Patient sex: M
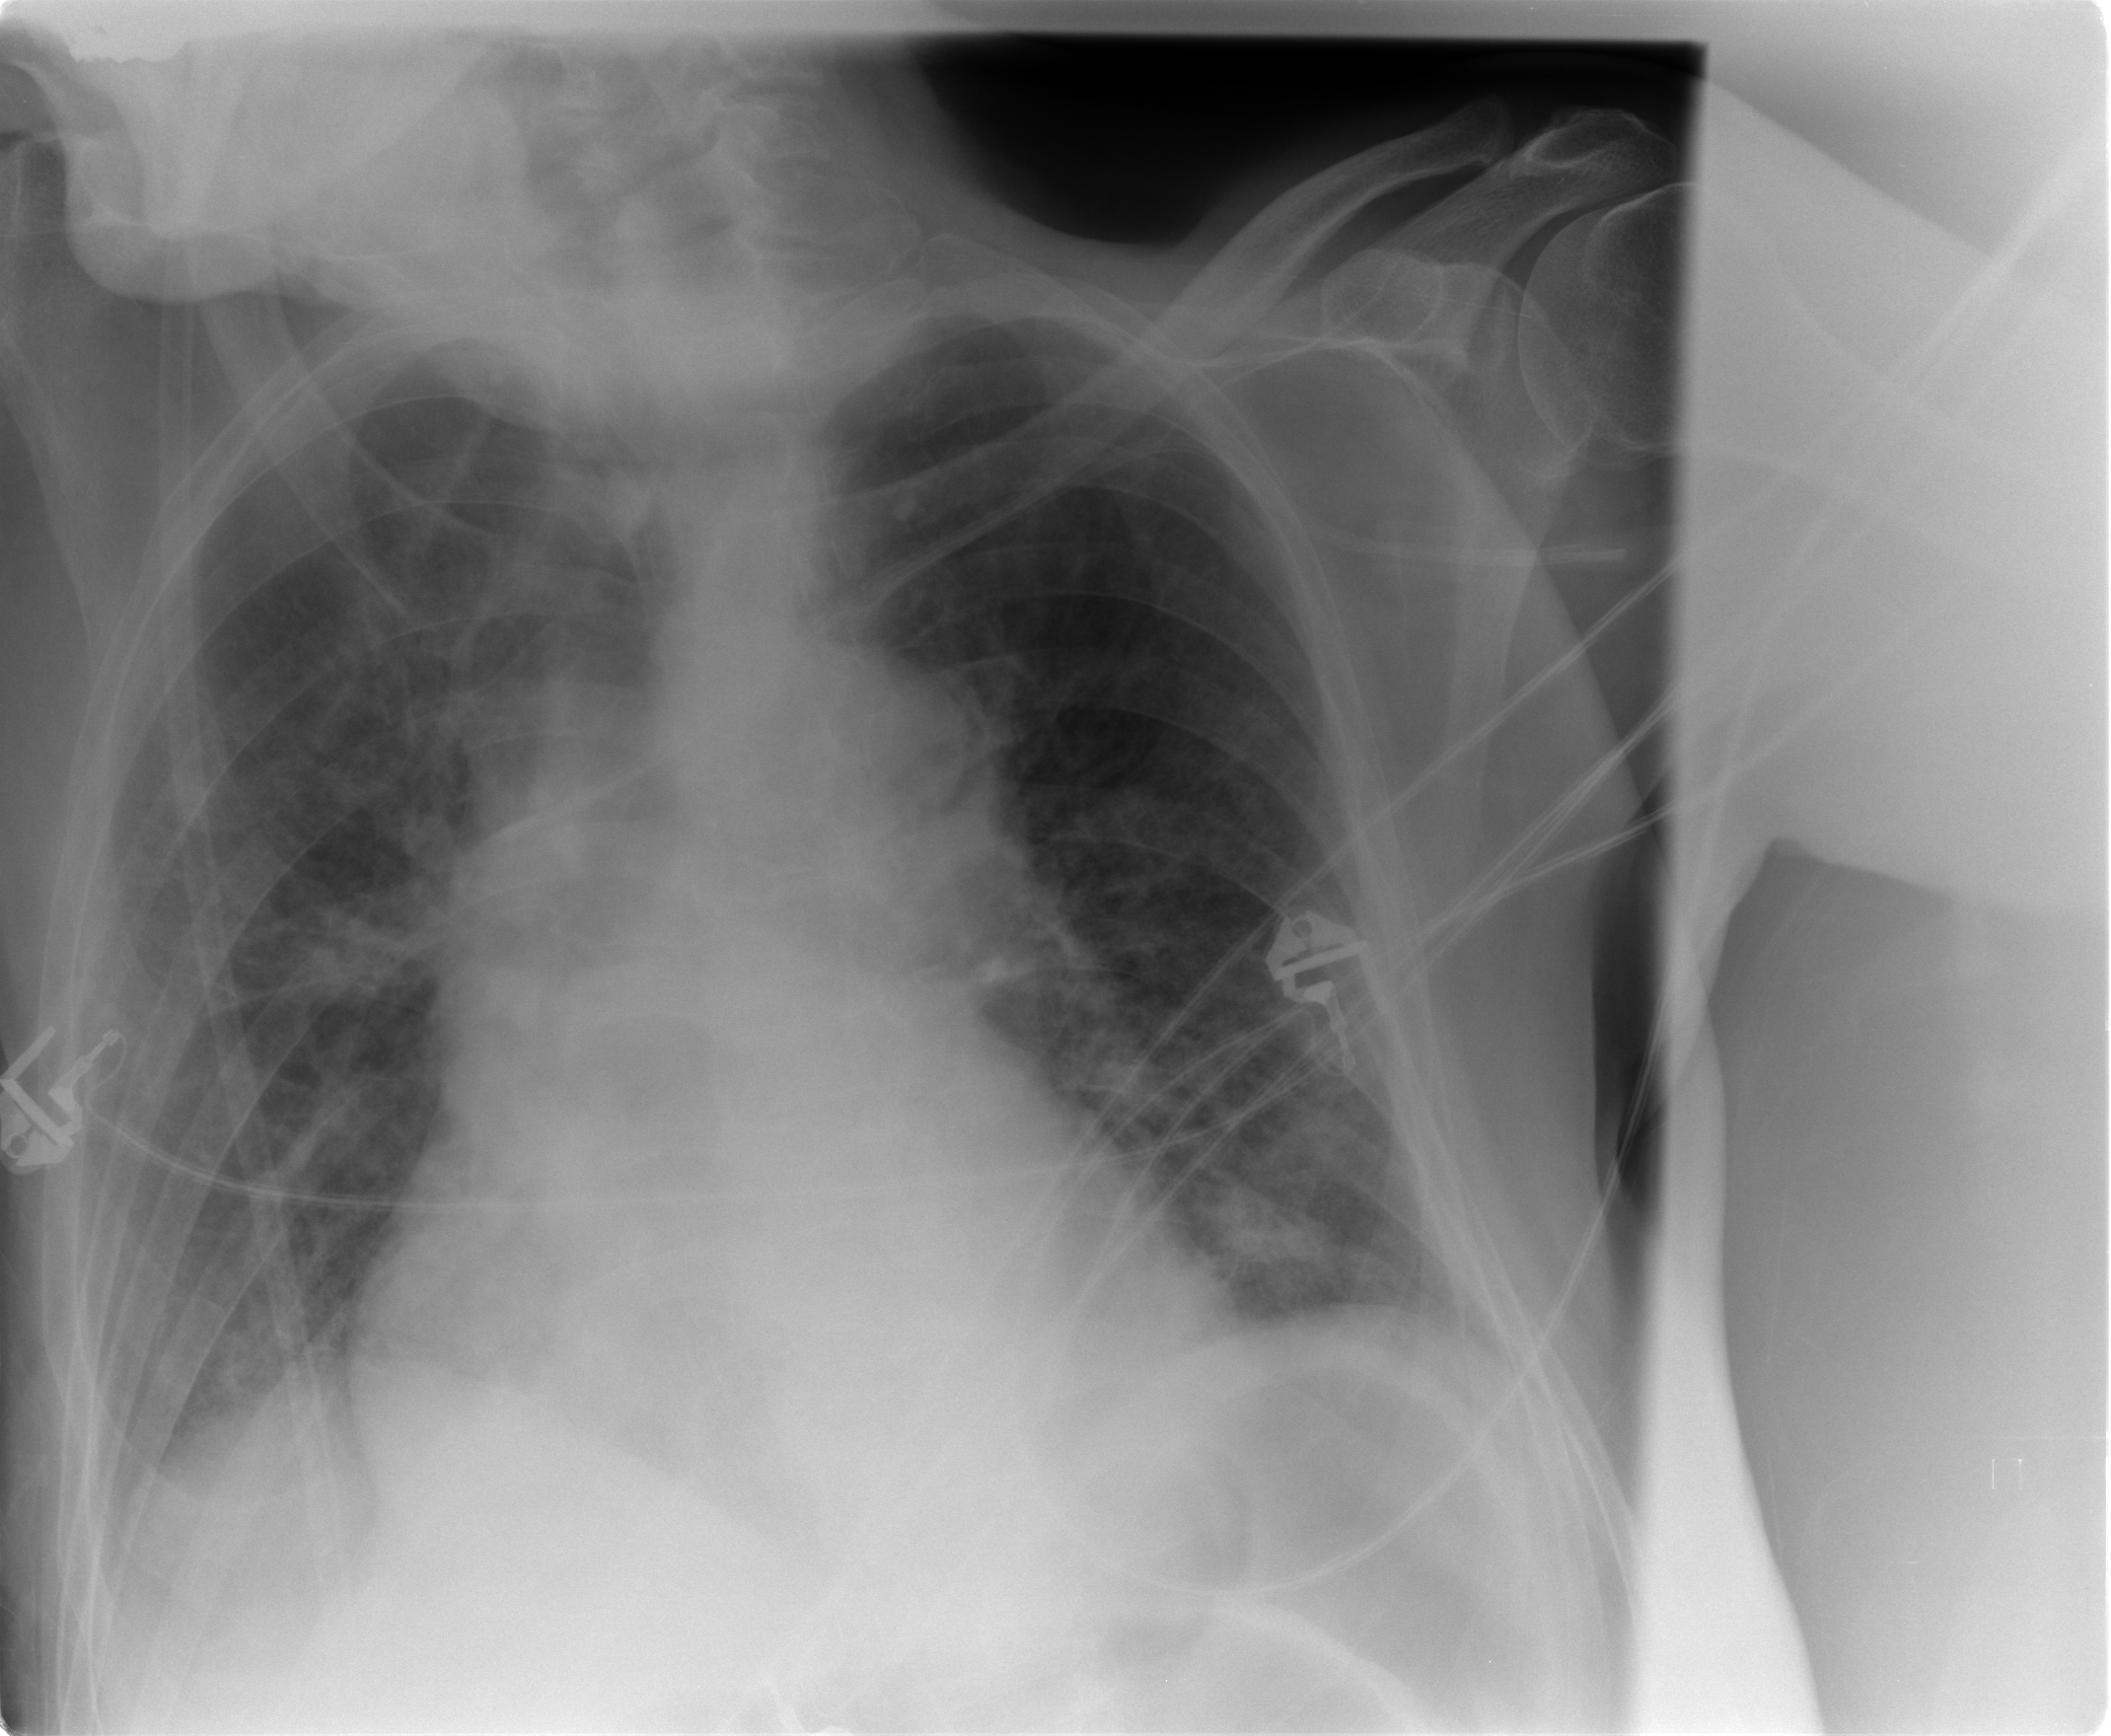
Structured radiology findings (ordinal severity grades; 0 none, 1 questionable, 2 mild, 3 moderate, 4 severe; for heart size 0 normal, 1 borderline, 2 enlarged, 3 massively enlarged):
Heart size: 1
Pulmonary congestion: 1
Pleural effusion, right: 1
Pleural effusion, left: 0
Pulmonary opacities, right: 2
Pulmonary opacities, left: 2
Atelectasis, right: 0
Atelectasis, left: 0